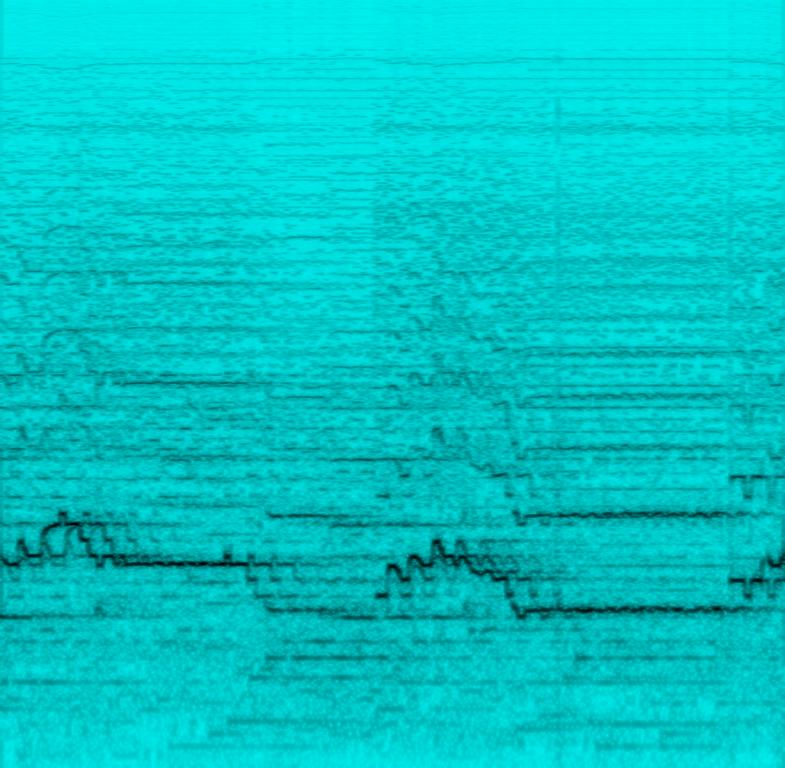
Someone is playing an indian bansuri with reverb along with a shrutibox. A keyboard is playing a soft bell sounding melody on top along with some strings. This is an amateur recording. This music may be playing at a live concert.